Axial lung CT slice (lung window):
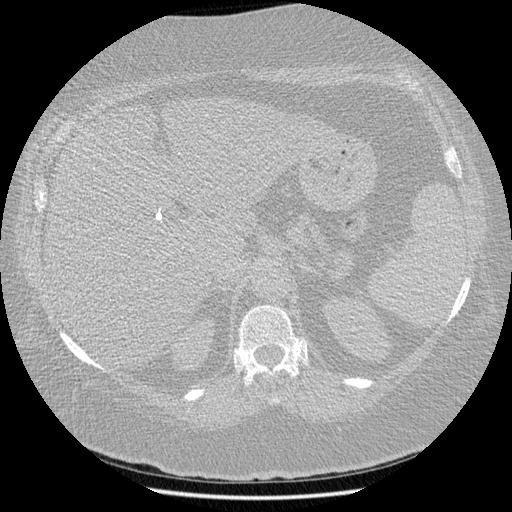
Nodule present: no